Question:
I would like to create my own class, which had 3 fields. The first field - integer, the second would take objects (Strings, Lists), and the third would take integers. I do not understand two things.
1. How to organize the storage of variables. I need to write a method in which the Array or List will save these values? How to save in object values?
2. For second field. If the input is a String or a List so what Type is needed? and if I want to take as primitive types, then what? How to save object? public class Record {
private int[] number;
private int[] count;
private Object[] code;
public void add(int newNumber, List<String> newCode, int newCount){
return;
};
public void add(List<String> newCode, int newCount,){
return;
};
This doesn't work.
'''
Object nobj = new Object();
nobj = "ss";
'''
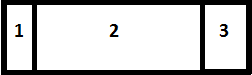
Answer: Okay. It appears to me that you've misunderstood the purpose of your class. You've written a class to simulate a single 'Record', but you've written 'Record' to store many values.
'''
public class Record {
private int number;
private int count;
private Object code;
public Record(int number, int count, Object code)
{
this.number = number;
this.count = count;
this.code = code;
}
'''
Then you can create a class, to manage the interface between the 'Record' class, so for example:
'''
public class Storage
{
List<Record> records;
public Storage()
{
this.records = new ArrayList<Record();
}
public void addRecord(int number, int count, Object code)
{
records.add(new Record(number, count, code));
}
}
'''
That way, you're not messing about with lots of different arrays, which are horrible to try to keep track of, Everything is neatly wrapped up inside your objects.
Now, it seems you want to store in this variable. This is somewhat more complex than your original problem, but I think that <URL> will answer your problem for you. I won't write the code for you, but what I can do is give you a demonstration.
'''
public class GenericExample<T>
{
T object;
public GenericExample(T object)
{
this.object = object;
}
}
'''
Okay, so what I've done here is simple. I've created a new class, 'GenericExample', and I've said that this class has a special type, 'T'. This type is defined at run time, and means you can define plenty of different values. For example.
'''
GenericExample<String> example = new GenericExample<String>("This is a string");
GenericExample<Object> example2 = new GenericExample<Object>(new Object());
'''
See how you can define the type, and pass it in at run time? Now think about applying it to your class structure.